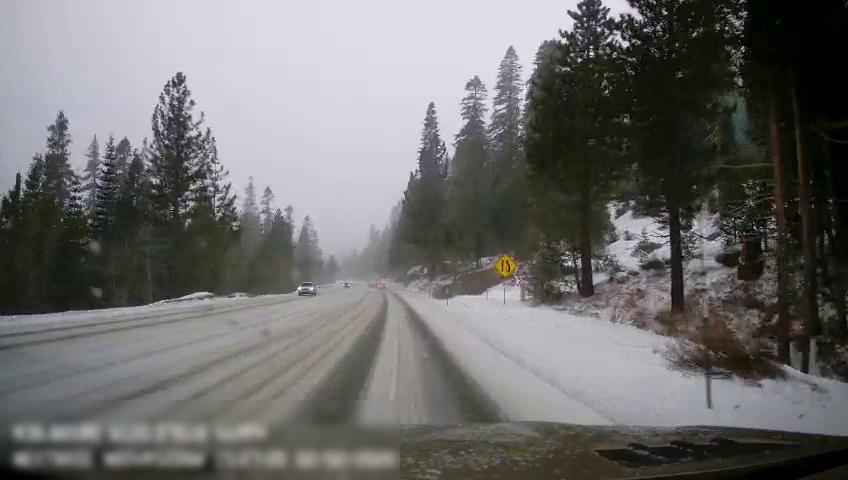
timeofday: Day
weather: Snowy
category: Drivable Space
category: Vehicles | SUV
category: Traffic | Signs